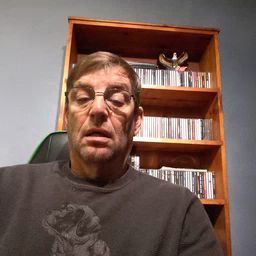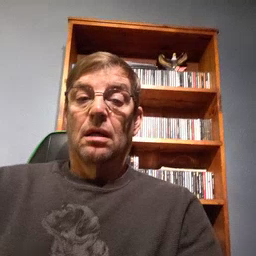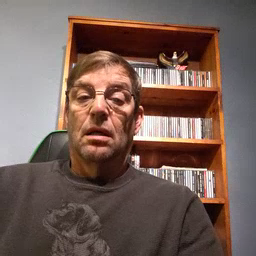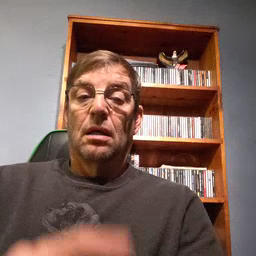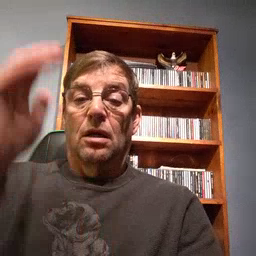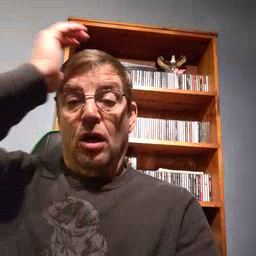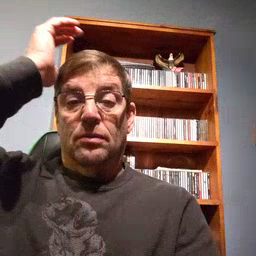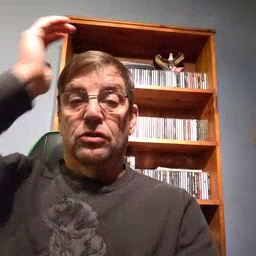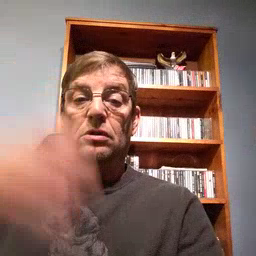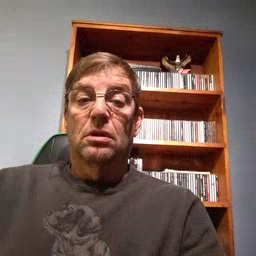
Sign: garbage